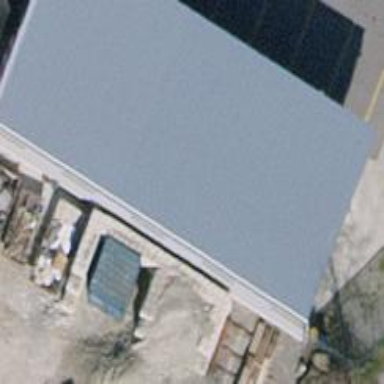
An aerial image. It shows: Industrial building.